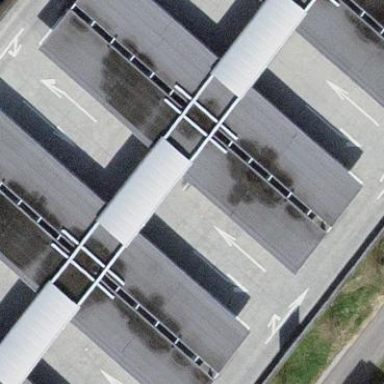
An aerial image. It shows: Parking area.